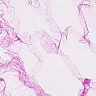
Metastatic tissue present: no